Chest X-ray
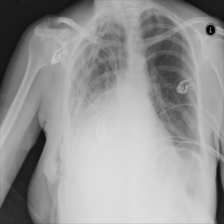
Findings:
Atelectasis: positive
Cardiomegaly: negative
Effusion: negative
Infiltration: negative
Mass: negative
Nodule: negative
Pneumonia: negative
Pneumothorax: negative
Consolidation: positive
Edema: negative
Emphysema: positive
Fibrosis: negative
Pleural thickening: negative
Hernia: negative